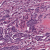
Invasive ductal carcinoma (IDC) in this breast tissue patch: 0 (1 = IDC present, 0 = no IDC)